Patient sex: F
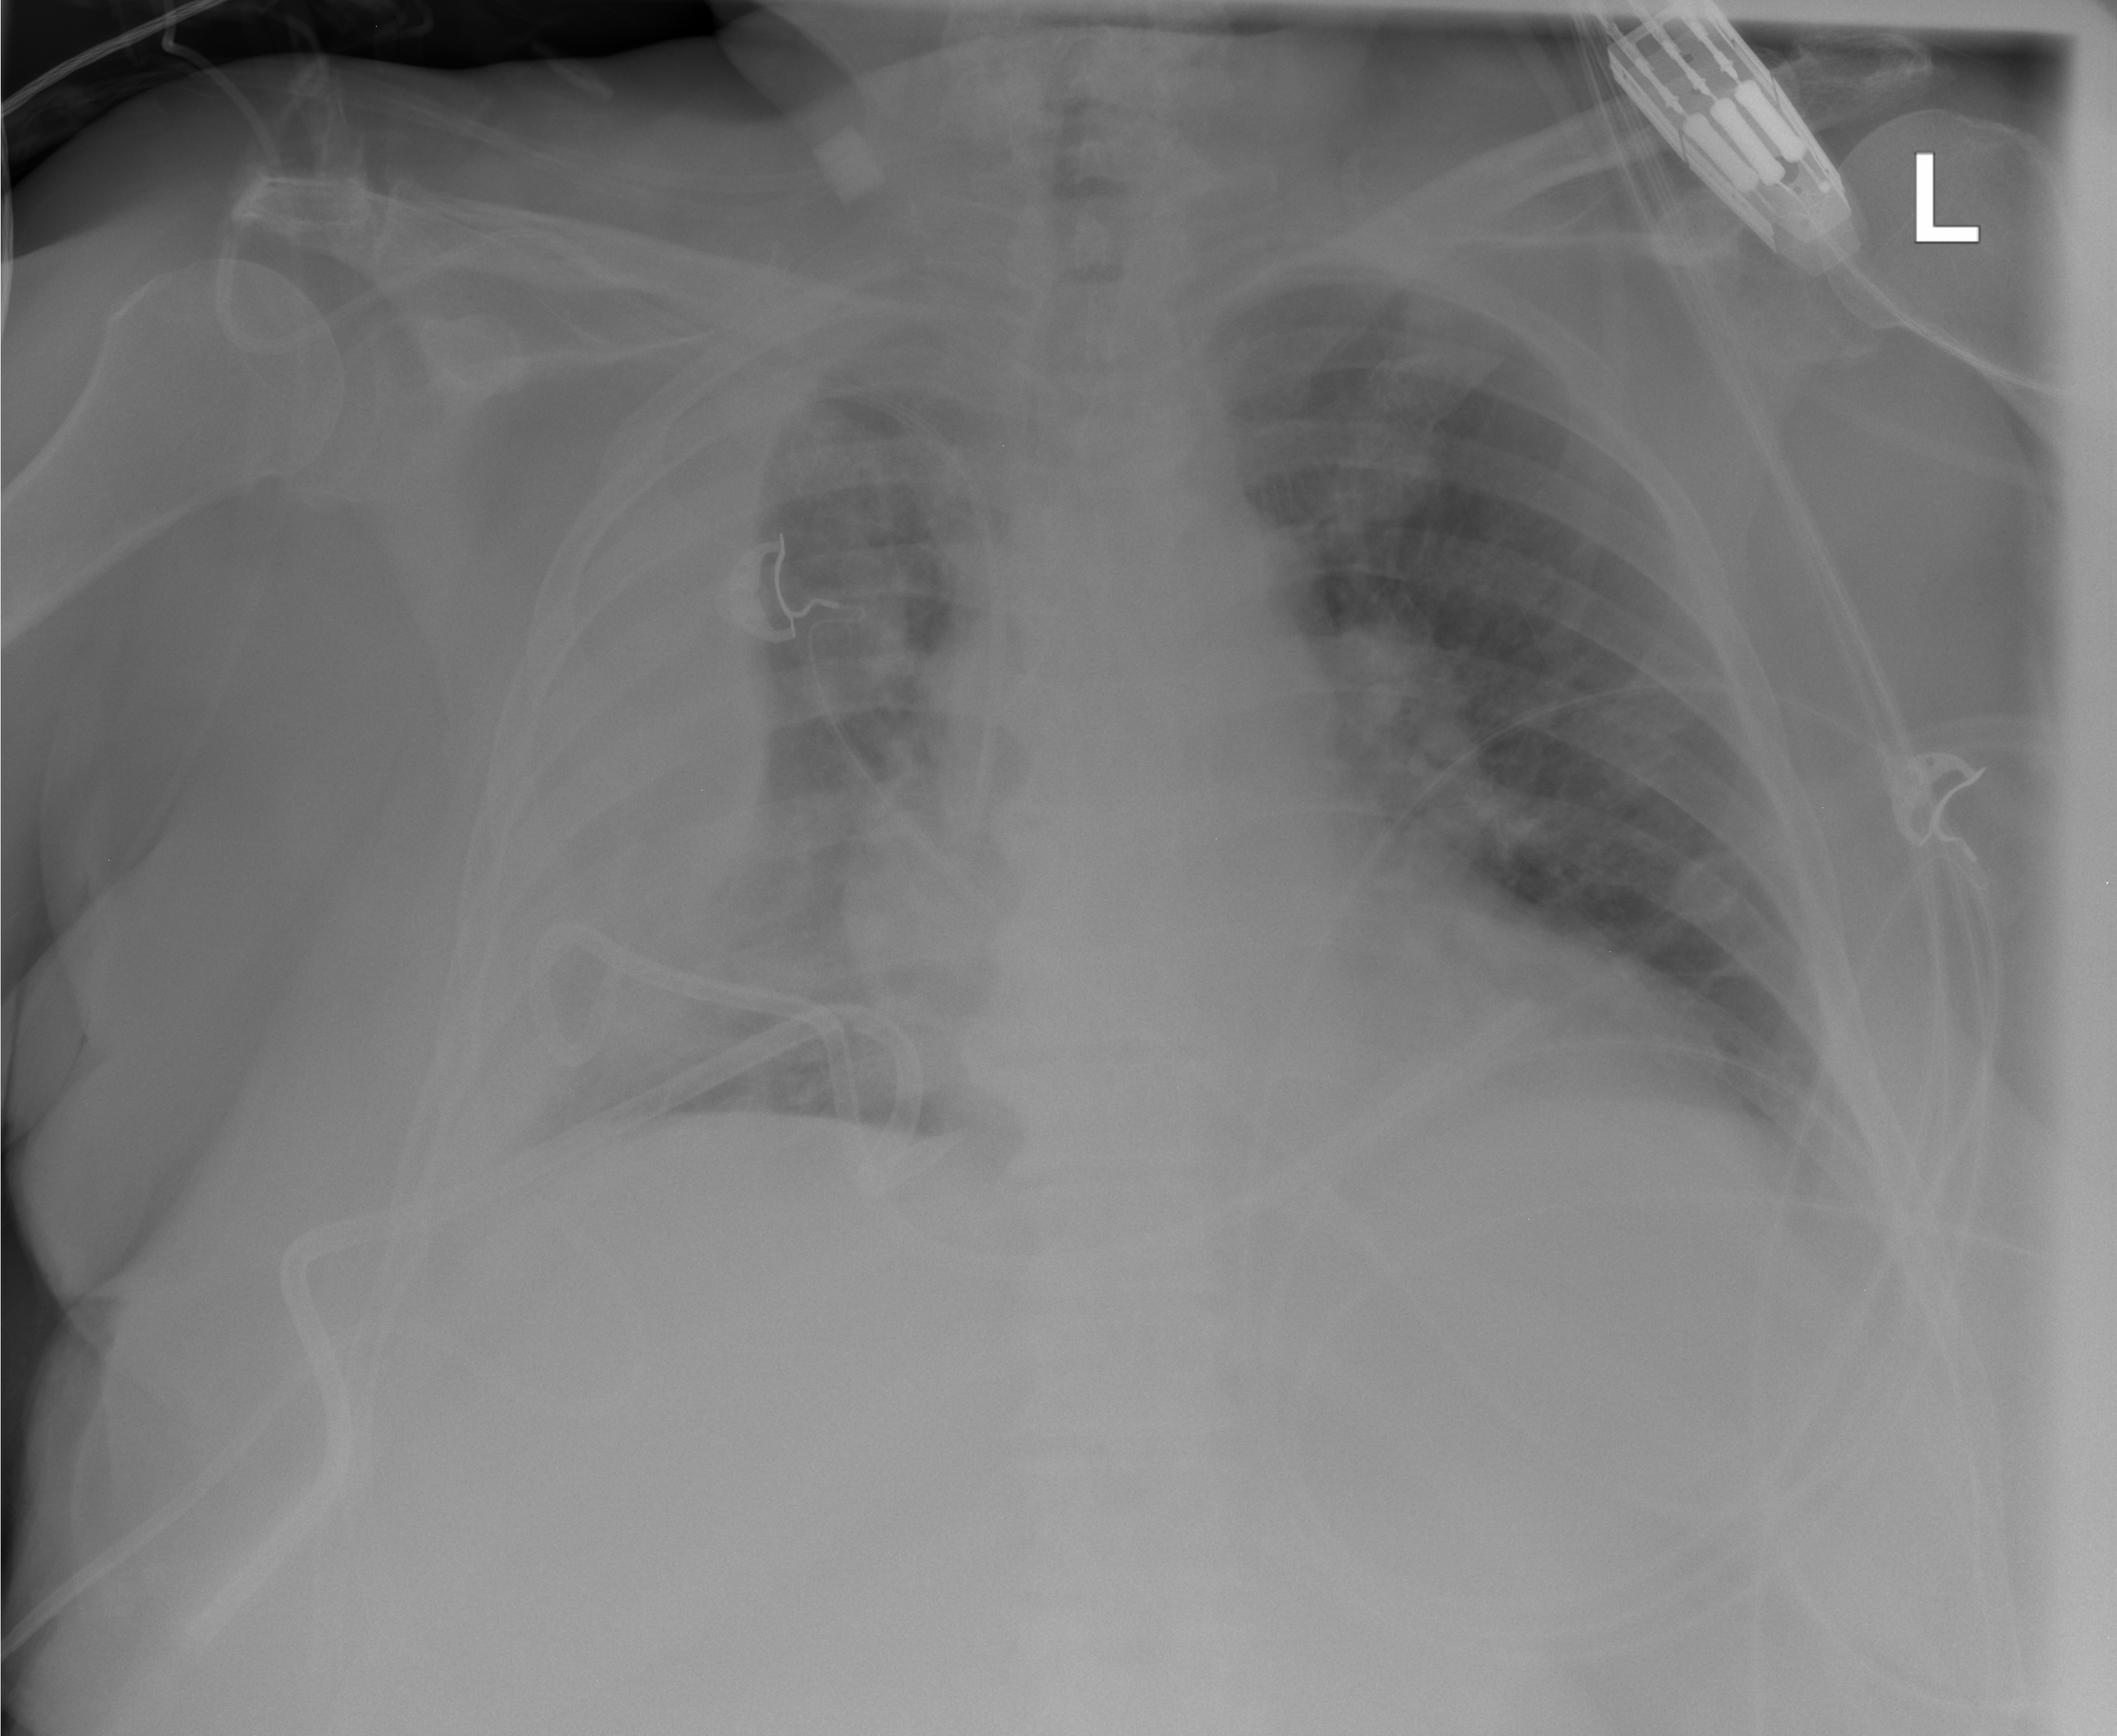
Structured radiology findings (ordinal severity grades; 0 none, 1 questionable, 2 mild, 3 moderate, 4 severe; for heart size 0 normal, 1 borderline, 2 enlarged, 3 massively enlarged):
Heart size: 0
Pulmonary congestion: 1
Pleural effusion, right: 3
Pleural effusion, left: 1
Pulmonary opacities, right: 0
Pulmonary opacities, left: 0
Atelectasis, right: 2
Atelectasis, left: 1